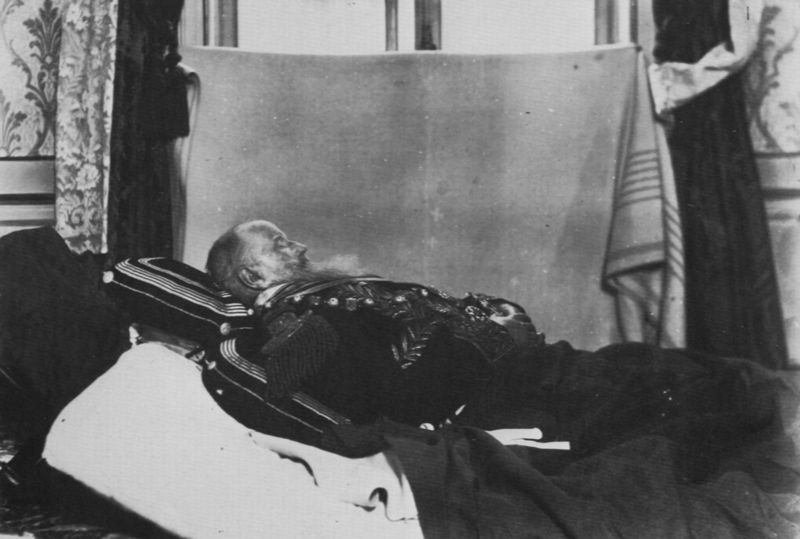
Titel: Pedro II. (1825-1891), König von Brasilien, auf seinem Totenbett in Paris
Künstler: Atelier Nadar
Institution: unbekannt
Schlagwörter: körper, mann, weiß, blumen, fenster, grau, nase, profil, schwarz, muster, ornament, alt, bart, leiche, mensch, tod, tot, toter, vollbart, hände, portrait, porträt, vorhang, gold, interieur, reich, stickerei, decke, deutschland, liegen, schlafen, russland, weis, kaiser, kissen, könig, gardinen, gefaltet, tapete, poet, streifen, bett, kordel, quaste, liegend, abbild, foto, fotografie, photographie, schwarz weiss, militär, uniform, soldat, bismarck, offizier, orden, herrscher, fürst, photo, liege, general, kaiserreich, aufgebahrt, mort, aufnahme, quasten, textilien, wilhelm, kopfkissen, leich, galauniform, sterbebett, totenbild, schmutzig, aufbahrung, österrich, epaulette, fototgrafie, enterrement, korddel, sinister, verstorbener, rip